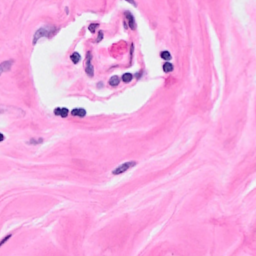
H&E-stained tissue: Breast